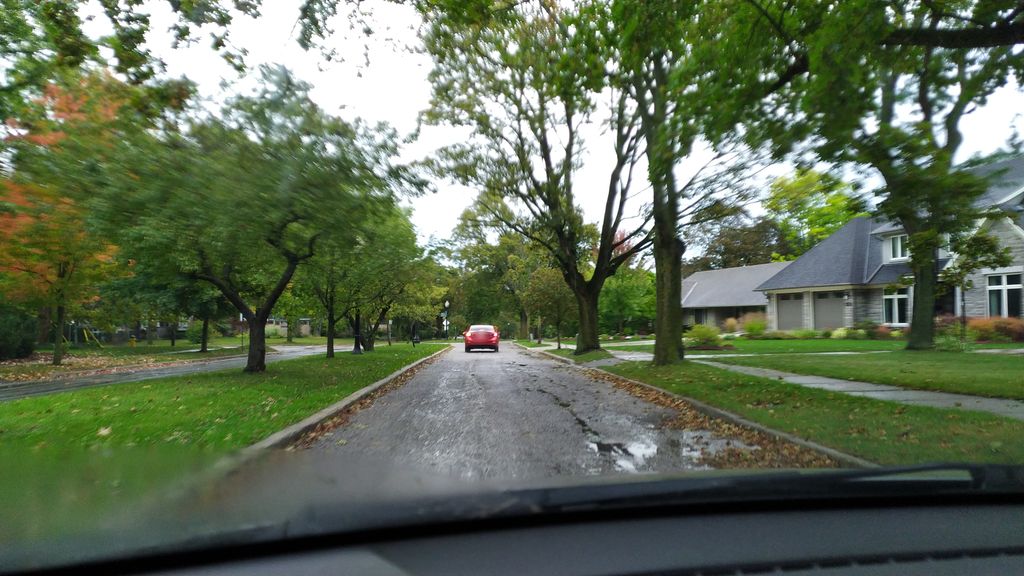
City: kitchener-waterloo